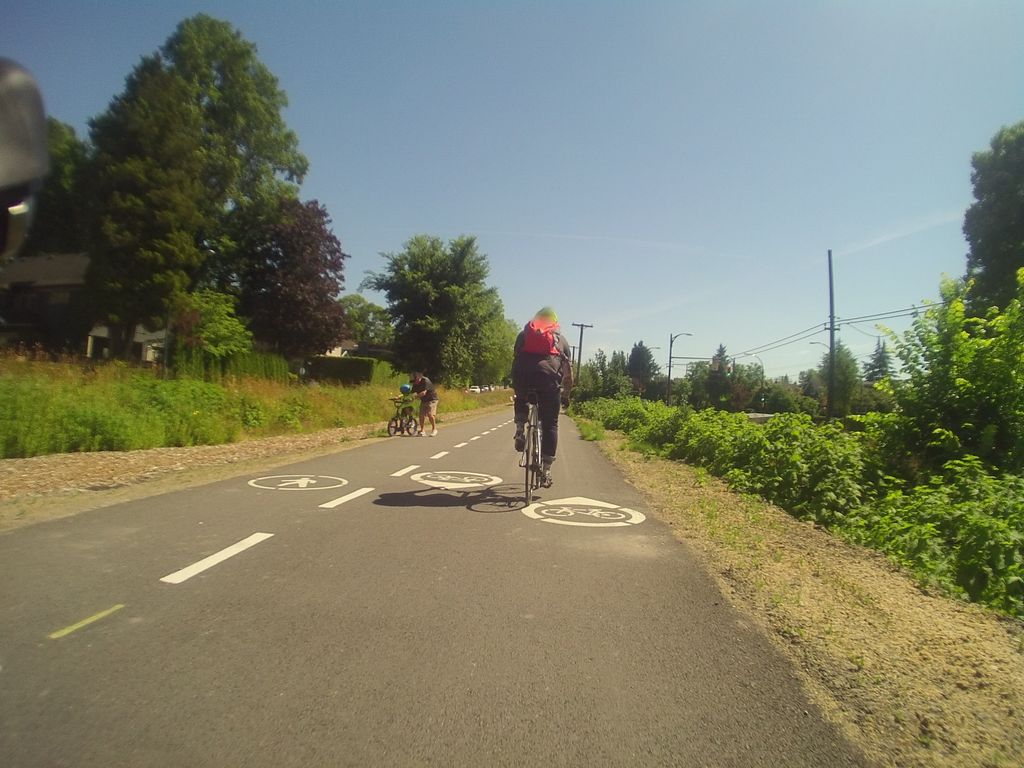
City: vancouver